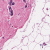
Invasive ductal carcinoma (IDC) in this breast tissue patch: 0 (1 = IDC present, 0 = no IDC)